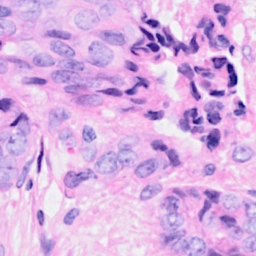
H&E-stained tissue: Breast